Interaction volume radius: 5 \u00c5
Interaction volume height: 15 \u00c5
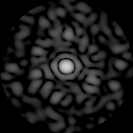
Disorder parameter: 0.88